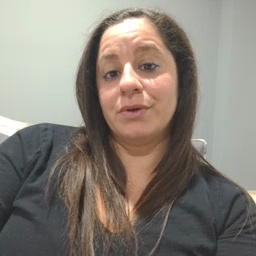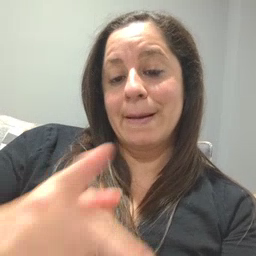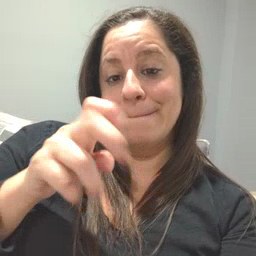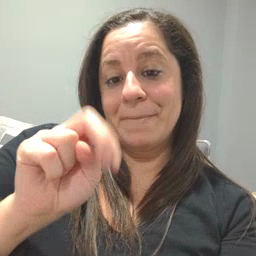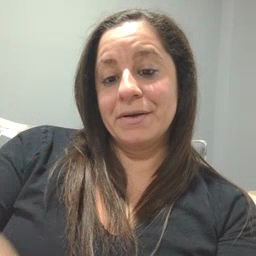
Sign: pen